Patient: sex M, age 36
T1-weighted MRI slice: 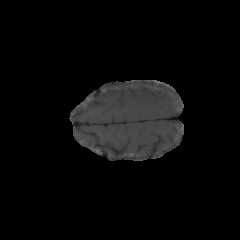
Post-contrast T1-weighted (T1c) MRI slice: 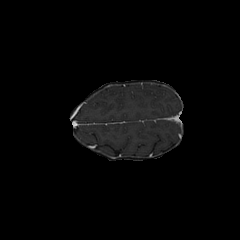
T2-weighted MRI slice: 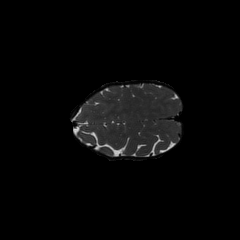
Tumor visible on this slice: no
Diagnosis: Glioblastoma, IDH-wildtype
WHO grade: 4